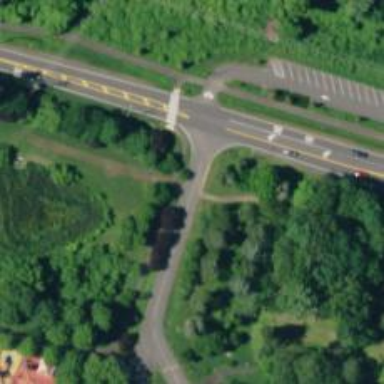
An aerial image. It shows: Asphalt path with crossing.